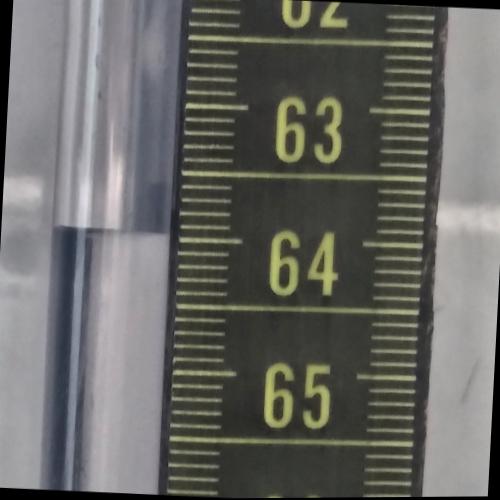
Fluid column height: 64.0 cm